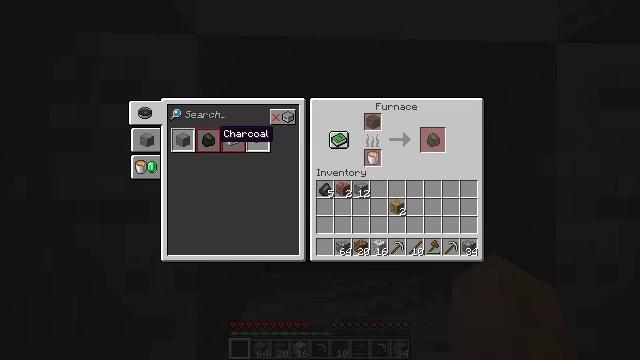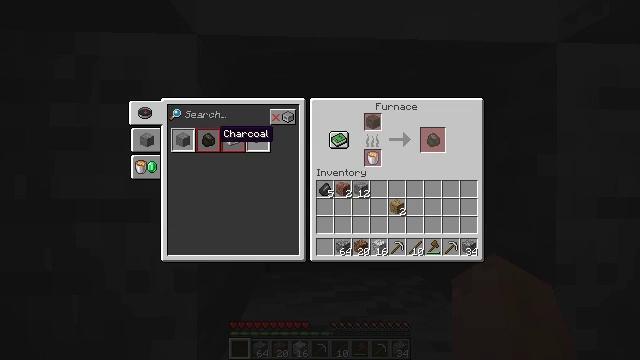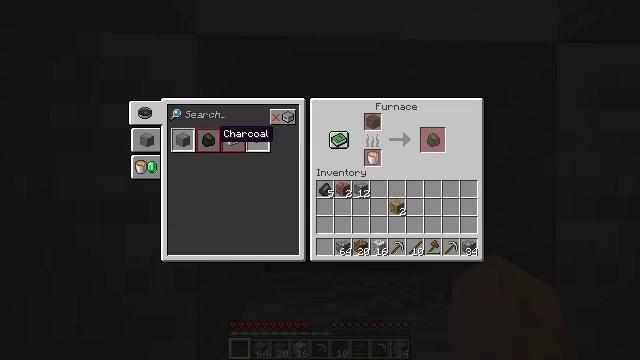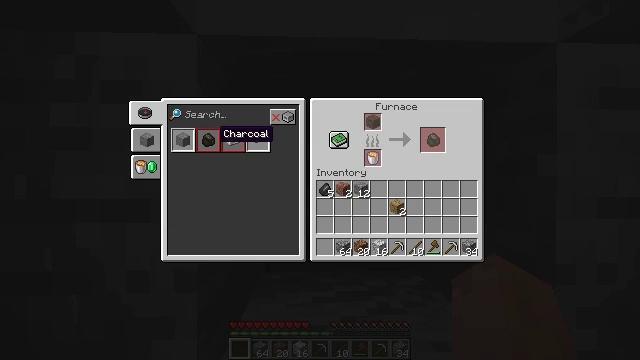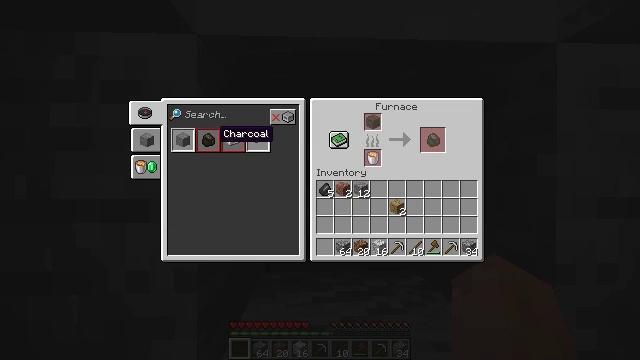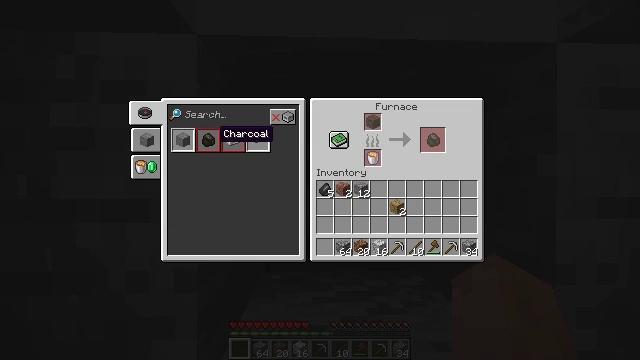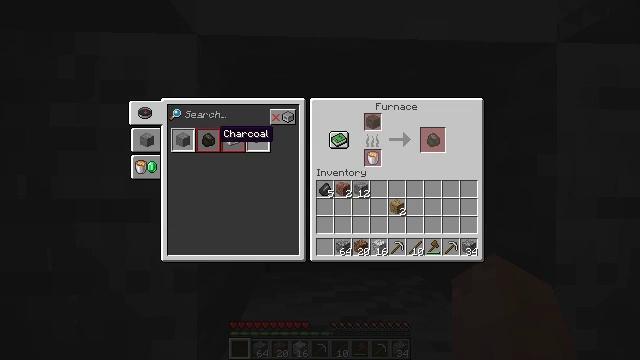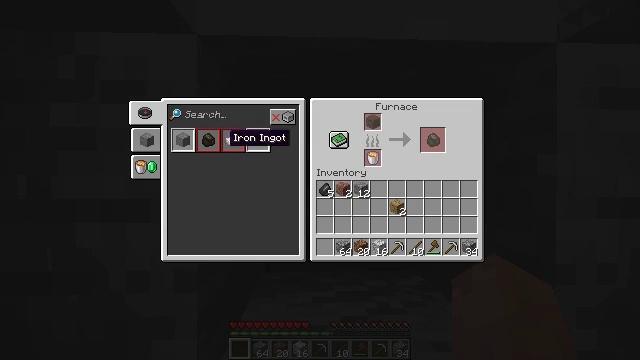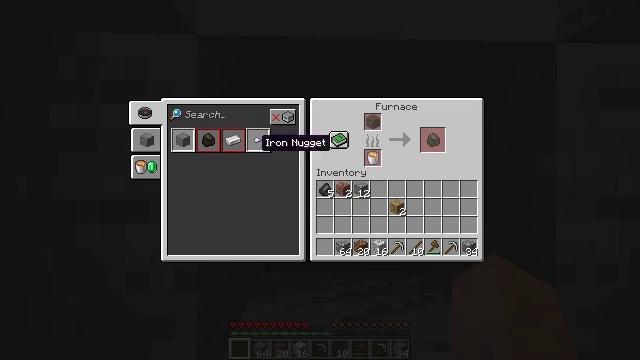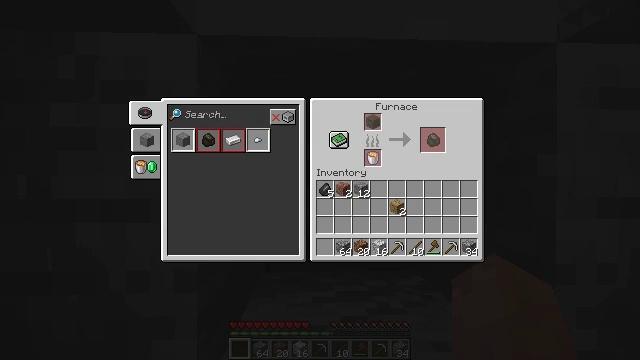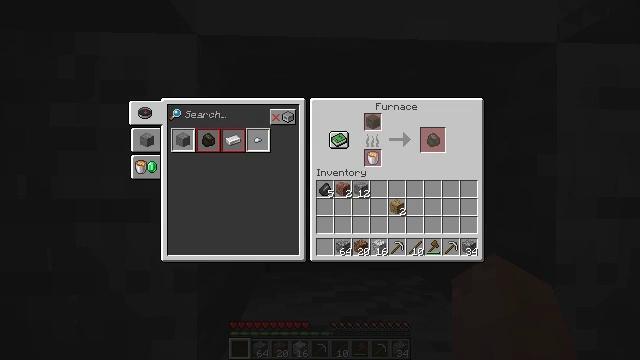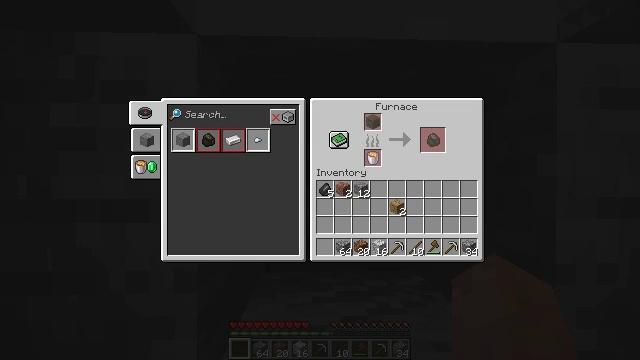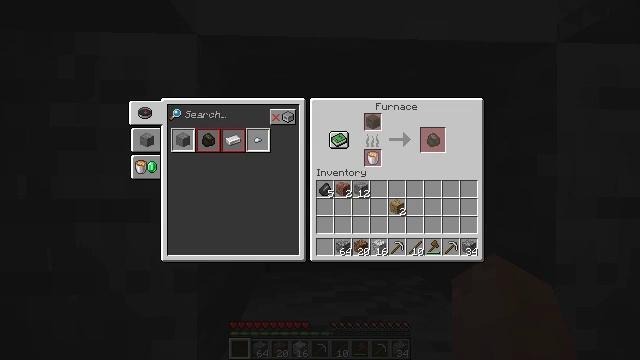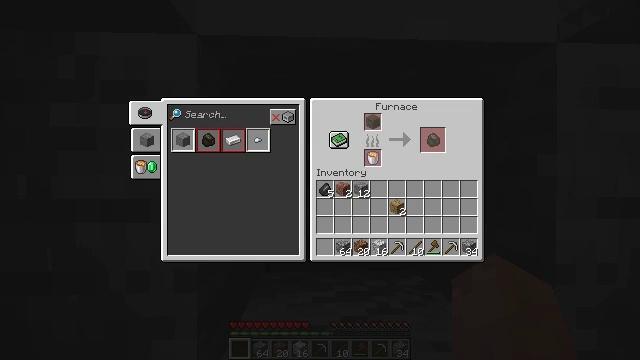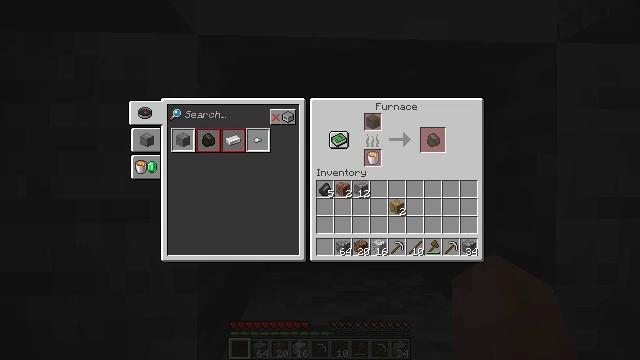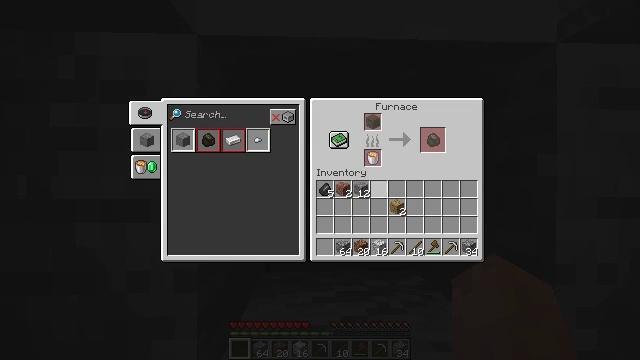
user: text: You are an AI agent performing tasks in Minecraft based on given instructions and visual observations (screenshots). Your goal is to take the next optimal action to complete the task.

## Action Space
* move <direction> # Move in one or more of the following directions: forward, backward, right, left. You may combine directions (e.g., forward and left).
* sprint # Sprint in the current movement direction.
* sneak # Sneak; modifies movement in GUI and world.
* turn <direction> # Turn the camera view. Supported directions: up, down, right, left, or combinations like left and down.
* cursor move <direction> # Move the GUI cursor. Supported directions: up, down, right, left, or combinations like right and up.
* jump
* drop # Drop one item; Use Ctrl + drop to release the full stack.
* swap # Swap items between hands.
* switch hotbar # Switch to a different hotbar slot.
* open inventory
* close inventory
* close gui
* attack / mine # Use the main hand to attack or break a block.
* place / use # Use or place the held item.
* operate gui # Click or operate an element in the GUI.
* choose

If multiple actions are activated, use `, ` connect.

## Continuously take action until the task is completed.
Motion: motion action
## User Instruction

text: Break the oak trapdoor to collect it.
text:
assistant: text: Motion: no_op
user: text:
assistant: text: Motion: no_op
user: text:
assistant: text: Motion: no_op
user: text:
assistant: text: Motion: no_op
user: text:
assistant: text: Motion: no_op
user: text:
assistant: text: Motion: no_op
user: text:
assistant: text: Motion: cursor move right
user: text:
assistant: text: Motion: cursor move right
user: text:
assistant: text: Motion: cursor move right and down
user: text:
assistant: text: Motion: cursor move right
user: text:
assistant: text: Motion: cursor move right
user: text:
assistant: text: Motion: cursor move right
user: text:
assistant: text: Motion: cursor move right
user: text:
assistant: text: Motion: no_op
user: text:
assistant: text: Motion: no_op
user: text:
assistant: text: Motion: no_op
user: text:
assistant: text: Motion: no_op
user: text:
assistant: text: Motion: no_op
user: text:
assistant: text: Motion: no_op
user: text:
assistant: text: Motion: no_op
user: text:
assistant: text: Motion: no_op
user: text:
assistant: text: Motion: no_op
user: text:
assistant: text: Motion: no_op
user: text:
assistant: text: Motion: no_op
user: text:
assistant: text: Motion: no_op
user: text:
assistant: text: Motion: no_op
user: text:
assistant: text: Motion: no_op
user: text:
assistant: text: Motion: no_op
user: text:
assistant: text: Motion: cursor move right
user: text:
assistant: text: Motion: cursor move right